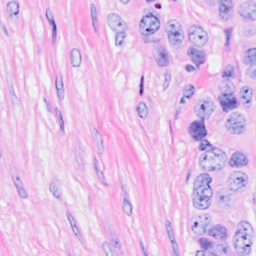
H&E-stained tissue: Breast